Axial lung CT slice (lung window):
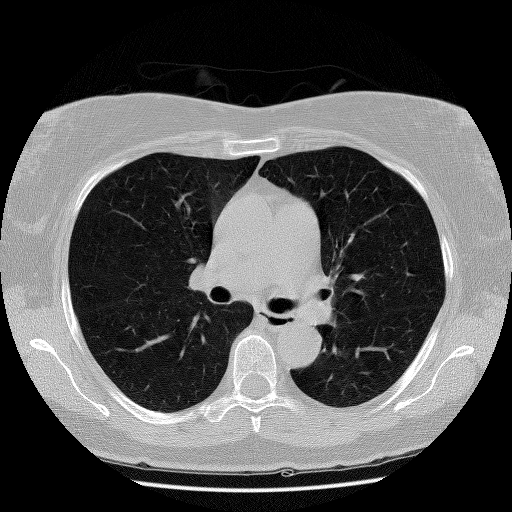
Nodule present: no